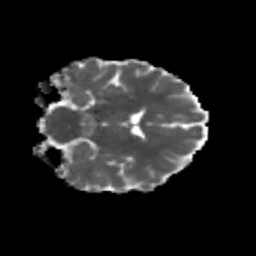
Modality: MD
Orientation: coronal
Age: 25
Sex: female
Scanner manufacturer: siemens
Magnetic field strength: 3 T
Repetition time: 3.5 s
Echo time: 0.113 s